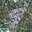
Label: 9